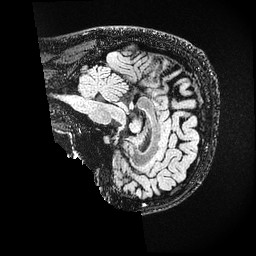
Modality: FLAIR
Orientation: sagittal
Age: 22
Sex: male
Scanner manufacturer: ge
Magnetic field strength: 3 T
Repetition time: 4.802 s
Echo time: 0.1165 s